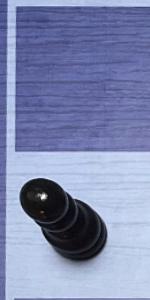
Label: Pawn_Black